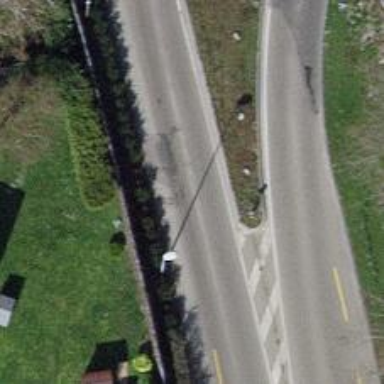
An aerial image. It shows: Secondary road with asphalt surface. It includes separate cycle lane and sidewalk.